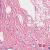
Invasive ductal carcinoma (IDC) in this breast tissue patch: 1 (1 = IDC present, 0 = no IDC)